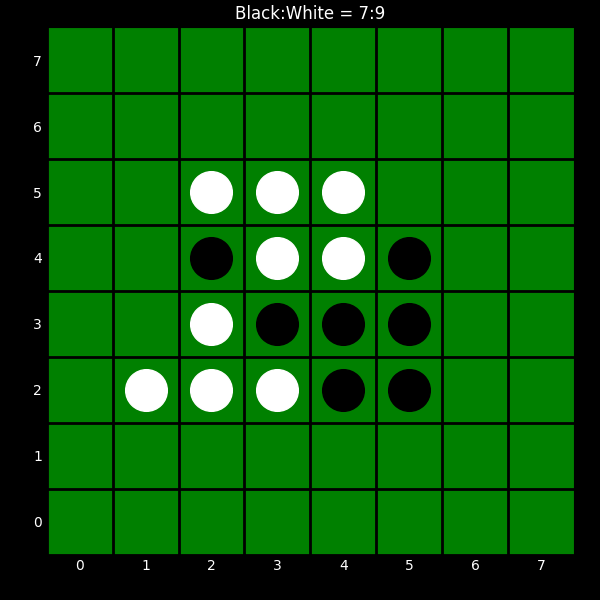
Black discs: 7
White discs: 9